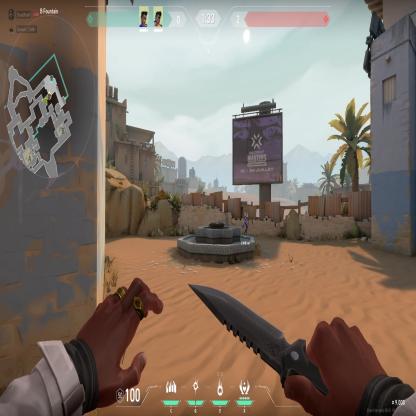
Label: teammate